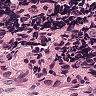
Metastatic tissue present: no